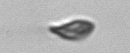
Label: Cryptophyta